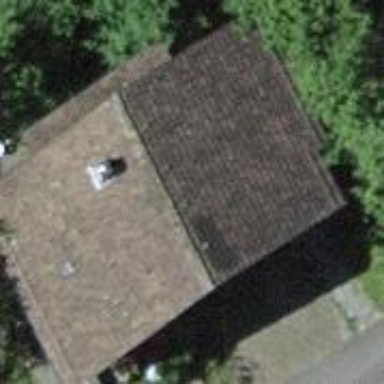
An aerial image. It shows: Detached building with gabled roof.